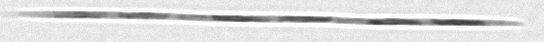
Label: Pseudo-nitzschia